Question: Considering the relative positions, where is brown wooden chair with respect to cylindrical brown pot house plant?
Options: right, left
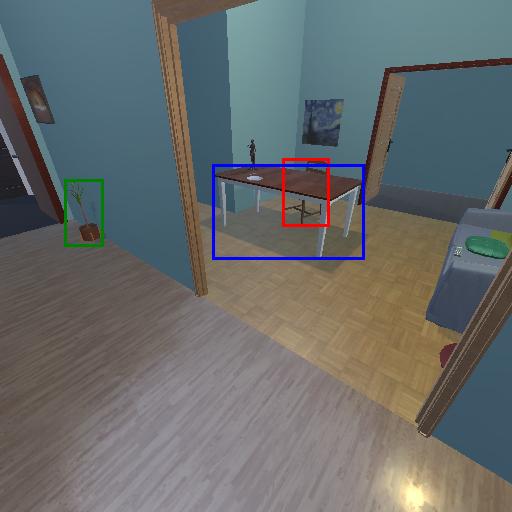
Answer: right